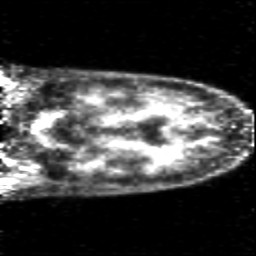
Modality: PET
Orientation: coronal
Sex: male
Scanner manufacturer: siemens